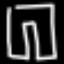
Label: pants